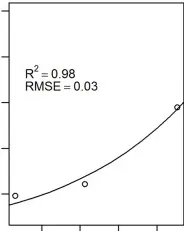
FARO X330.
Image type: radiology (ct)